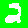
Digit: 2